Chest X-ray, PA view. Patient: 50 years old, sex M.
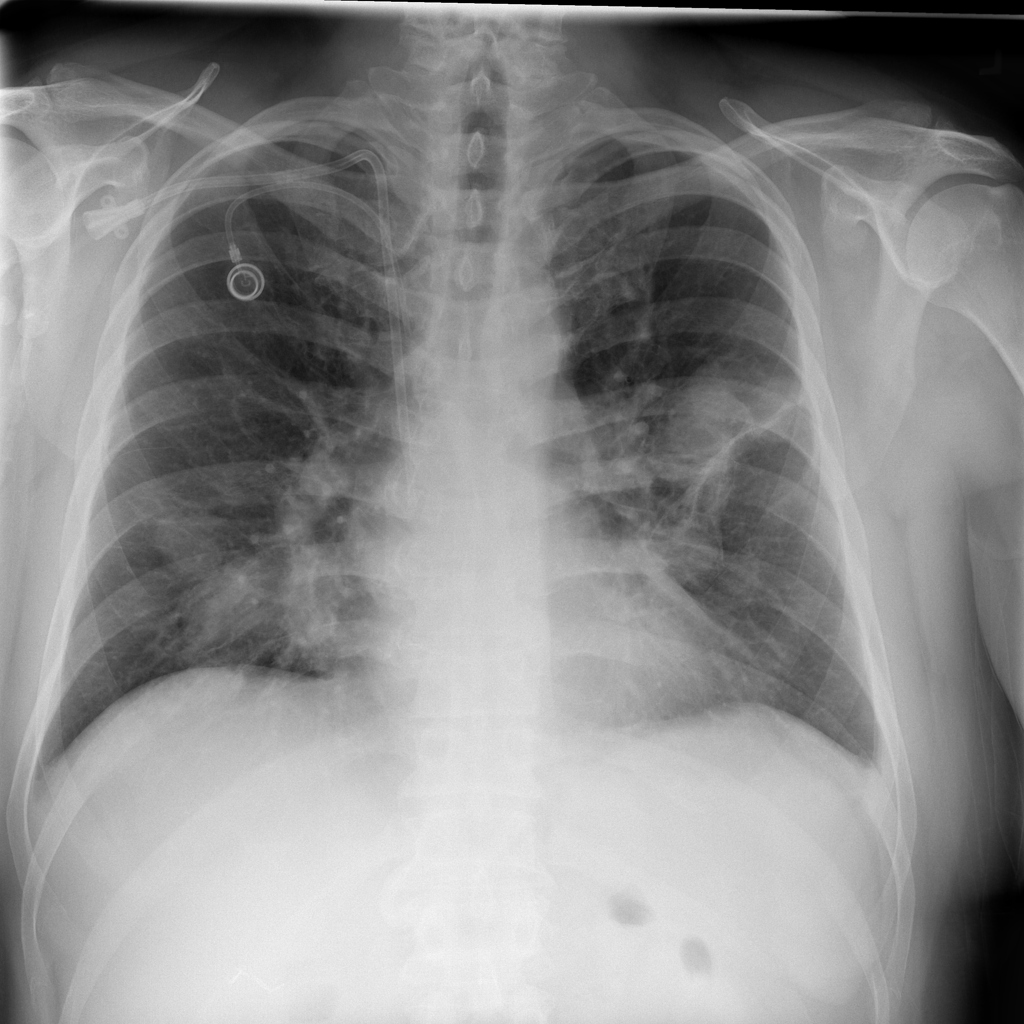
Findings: No Finding